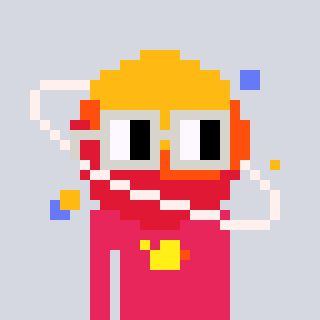
a pixel art character with square light gray glasses, a saturn-shaped head and a redpinkish-colored body on a cool background